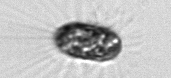
Label: Corethron_hystrix